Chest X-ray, PA view. Patient: 54 years old, sex M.
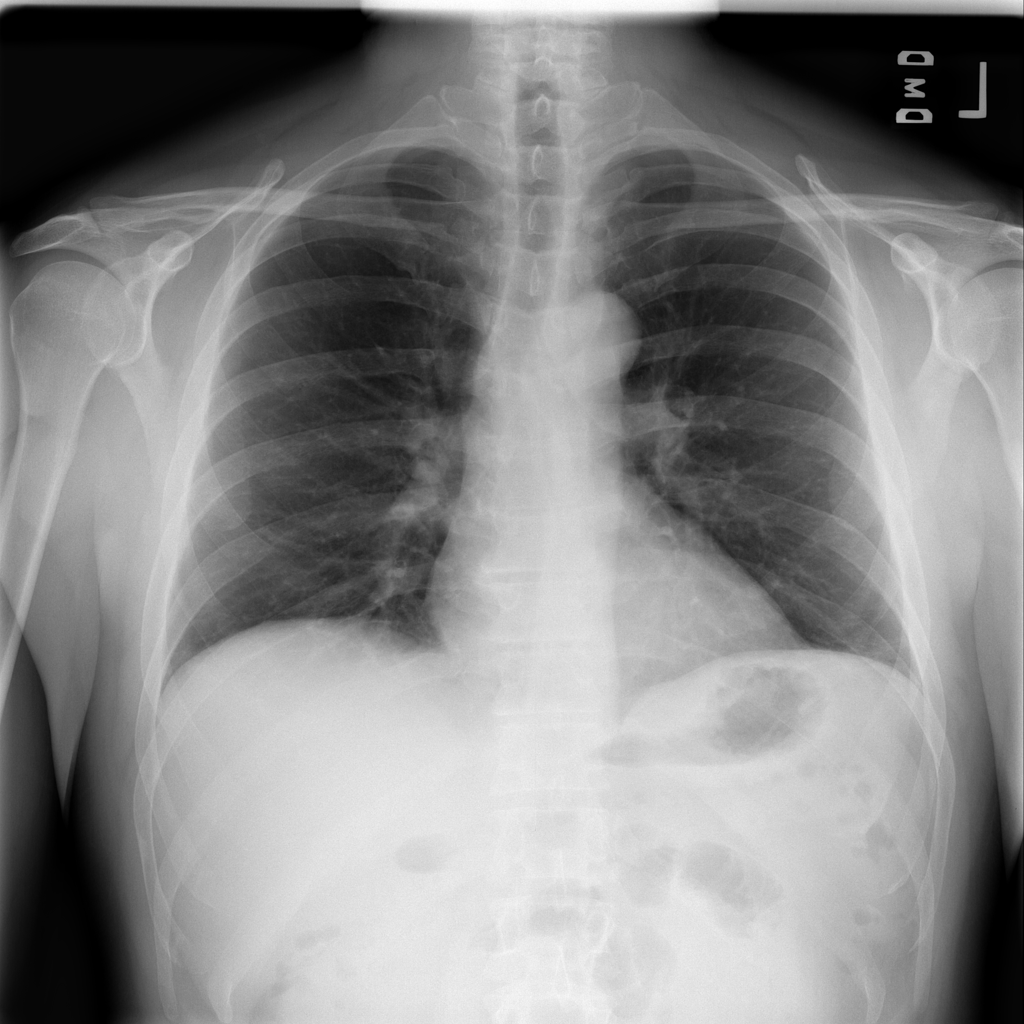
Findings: No Finding